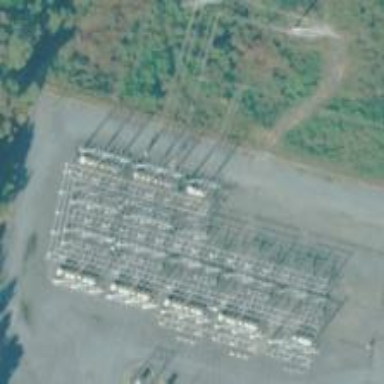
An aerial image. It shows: Switch used for power control.